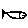
Label: fish